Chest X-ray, PA view. Patient: 57 years old, sex M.
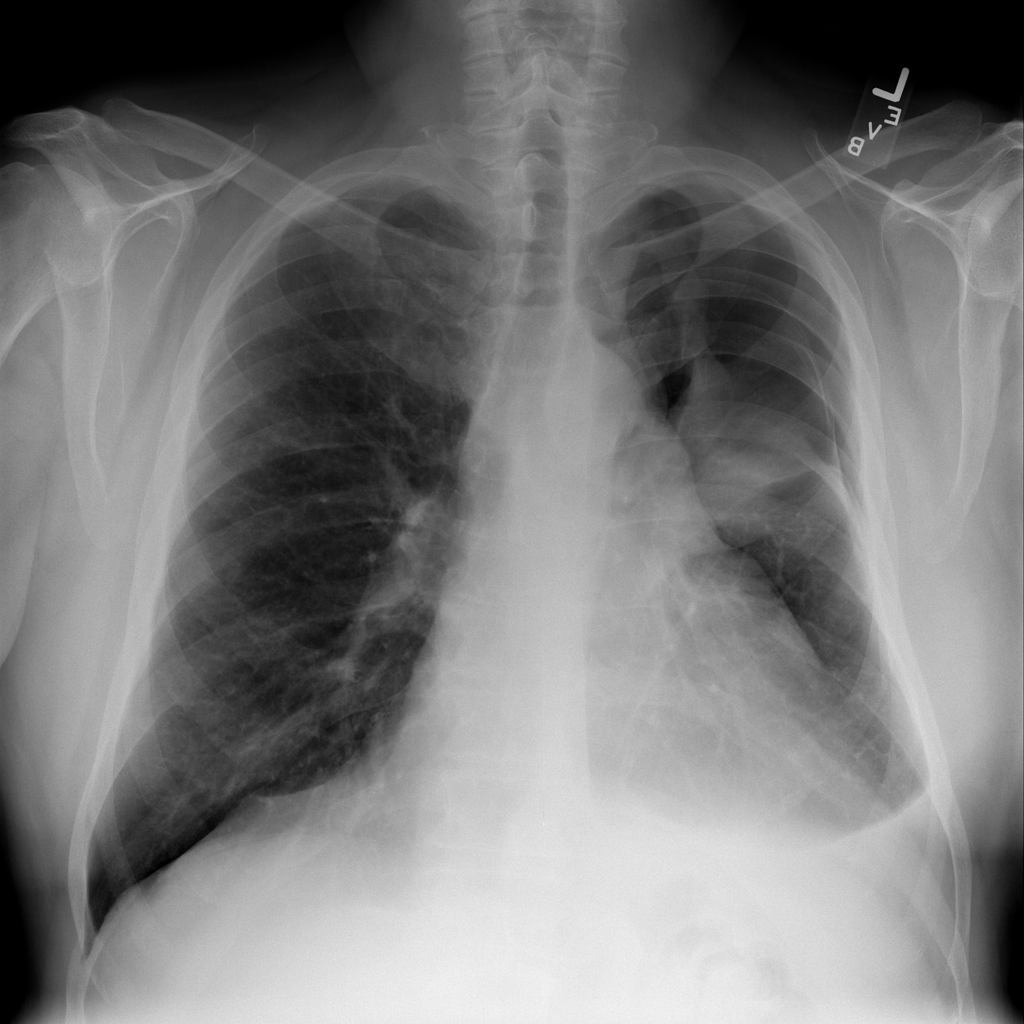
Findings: Mass